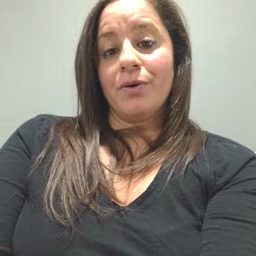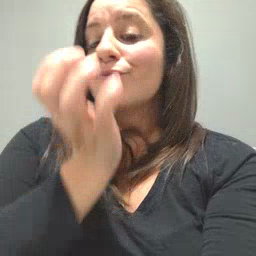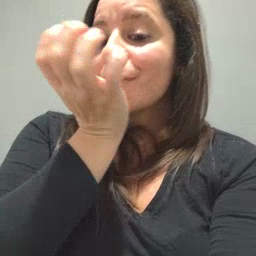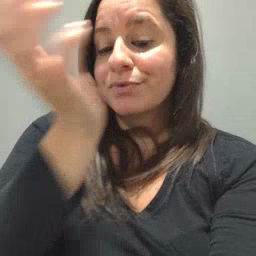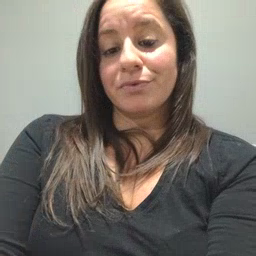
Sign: grass